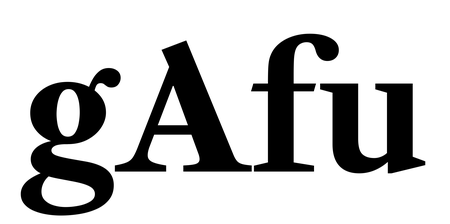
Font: LibreCaslonText_Bold